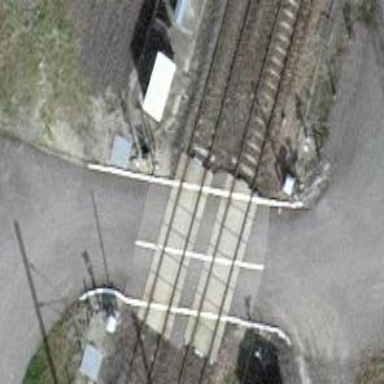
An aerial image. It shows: Railway track with contact lines for electrification.